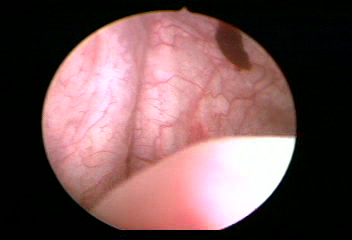
Modality: WLC
Class: Anatomical landmarks
Subclass: UreteralOrifice
Bladder cancer association: No
Annotated structures: Left ureteral orifice